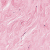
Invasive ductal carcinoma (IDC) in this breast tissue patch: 0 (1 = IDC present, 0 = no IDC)